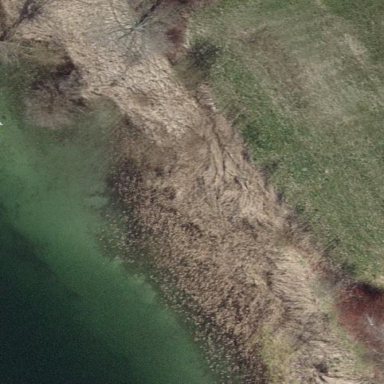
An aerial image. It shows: Reedbed wetland area.